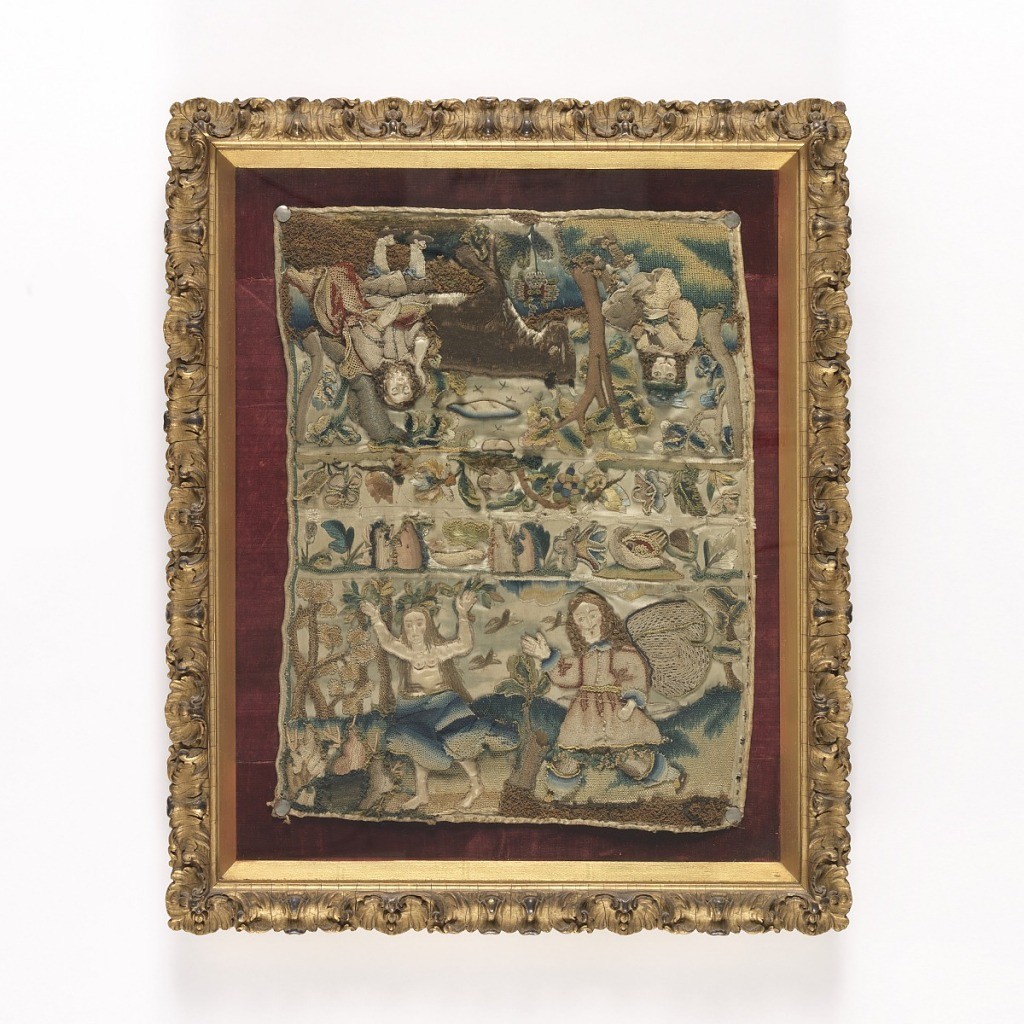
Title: Embroidered picture
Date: ca. 1670
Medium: silk and metallic thread embroidery on silk foundation Technique: satin stitches and detached needle looping on satin weave
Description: Two sides of a stumpwork casket, in raised and padded embroidery with gold bobbin lace trimming. One panel shows Daphne as she is transformed into a laurel tree with branches sprouting from her head and hands.